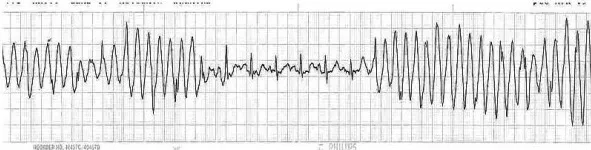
Initial telemetry strip showing "wide QRS complexes" with intervening sinus rhythm.
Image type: electrography (ekg)